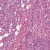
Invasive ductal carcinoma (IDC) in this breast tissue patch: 1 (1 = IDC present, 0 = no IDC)